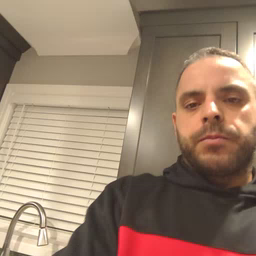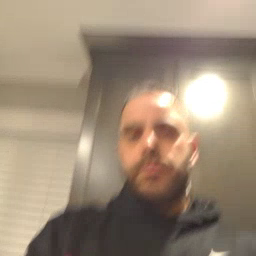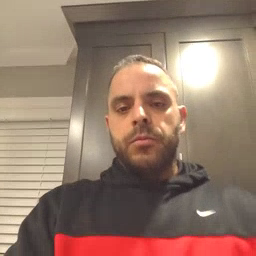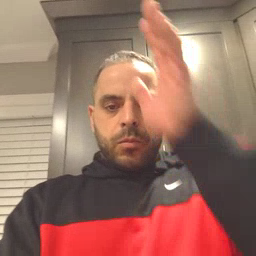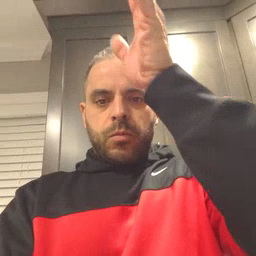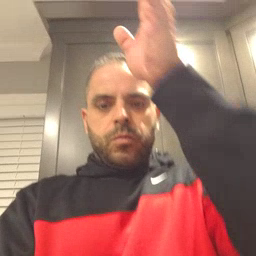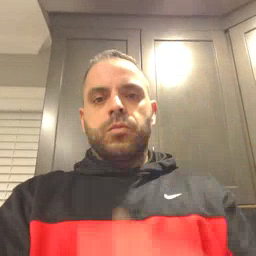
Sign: grandpa